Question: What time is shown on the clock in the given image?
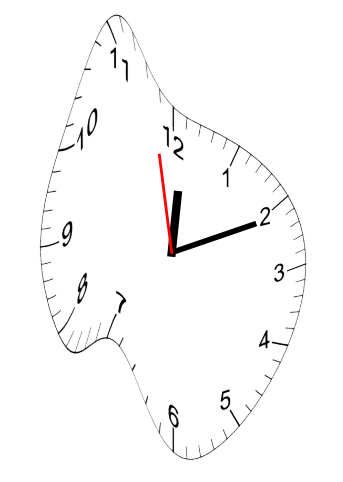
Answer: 12:10:58